Aerial crown-view tile of a tropical tree (Barro Colorado Island, Panama), acquired 20250915:
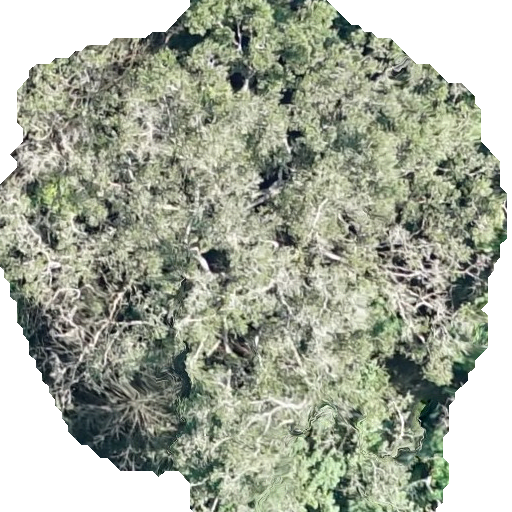
Species: Brosimum alicastrum
GBIF accepted scientific name: Brosimum alicastrum
Crown area: 308.992 m²